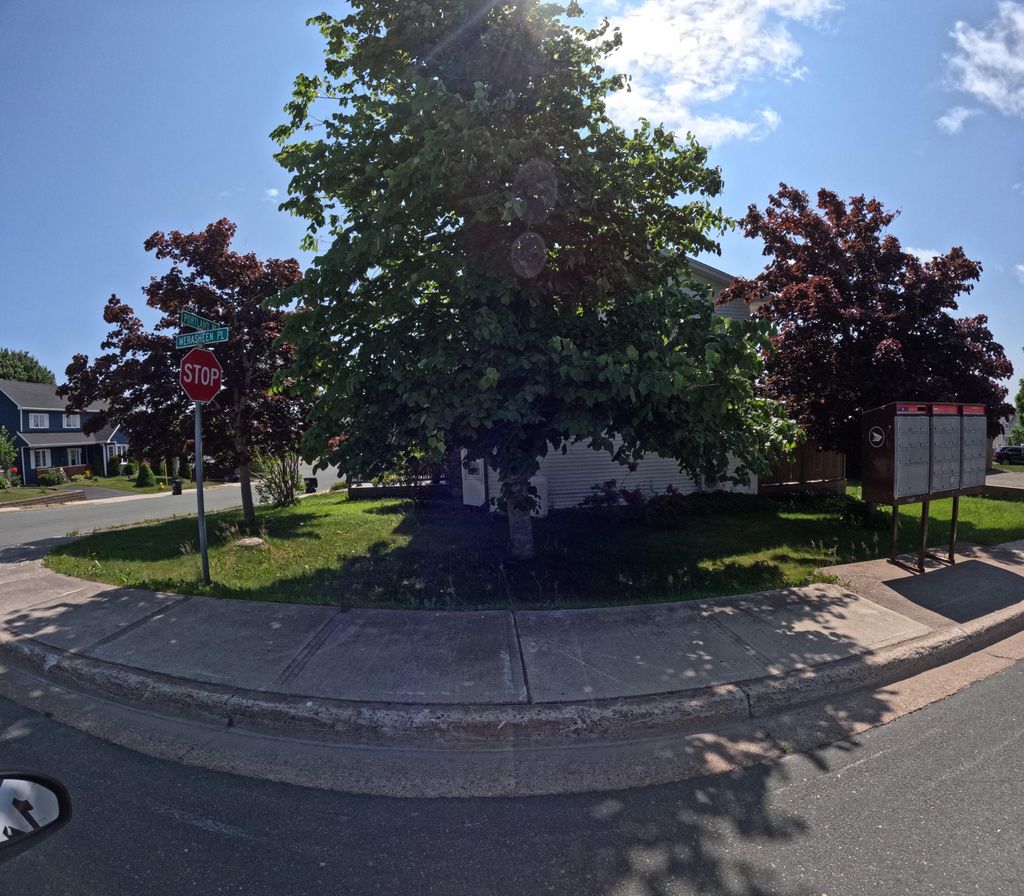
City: st_johns